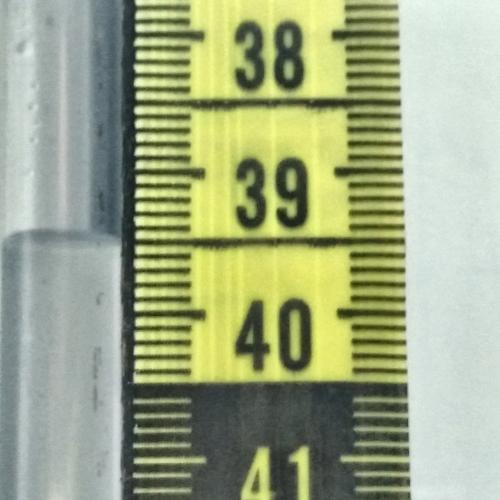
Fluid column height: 39.5 cm